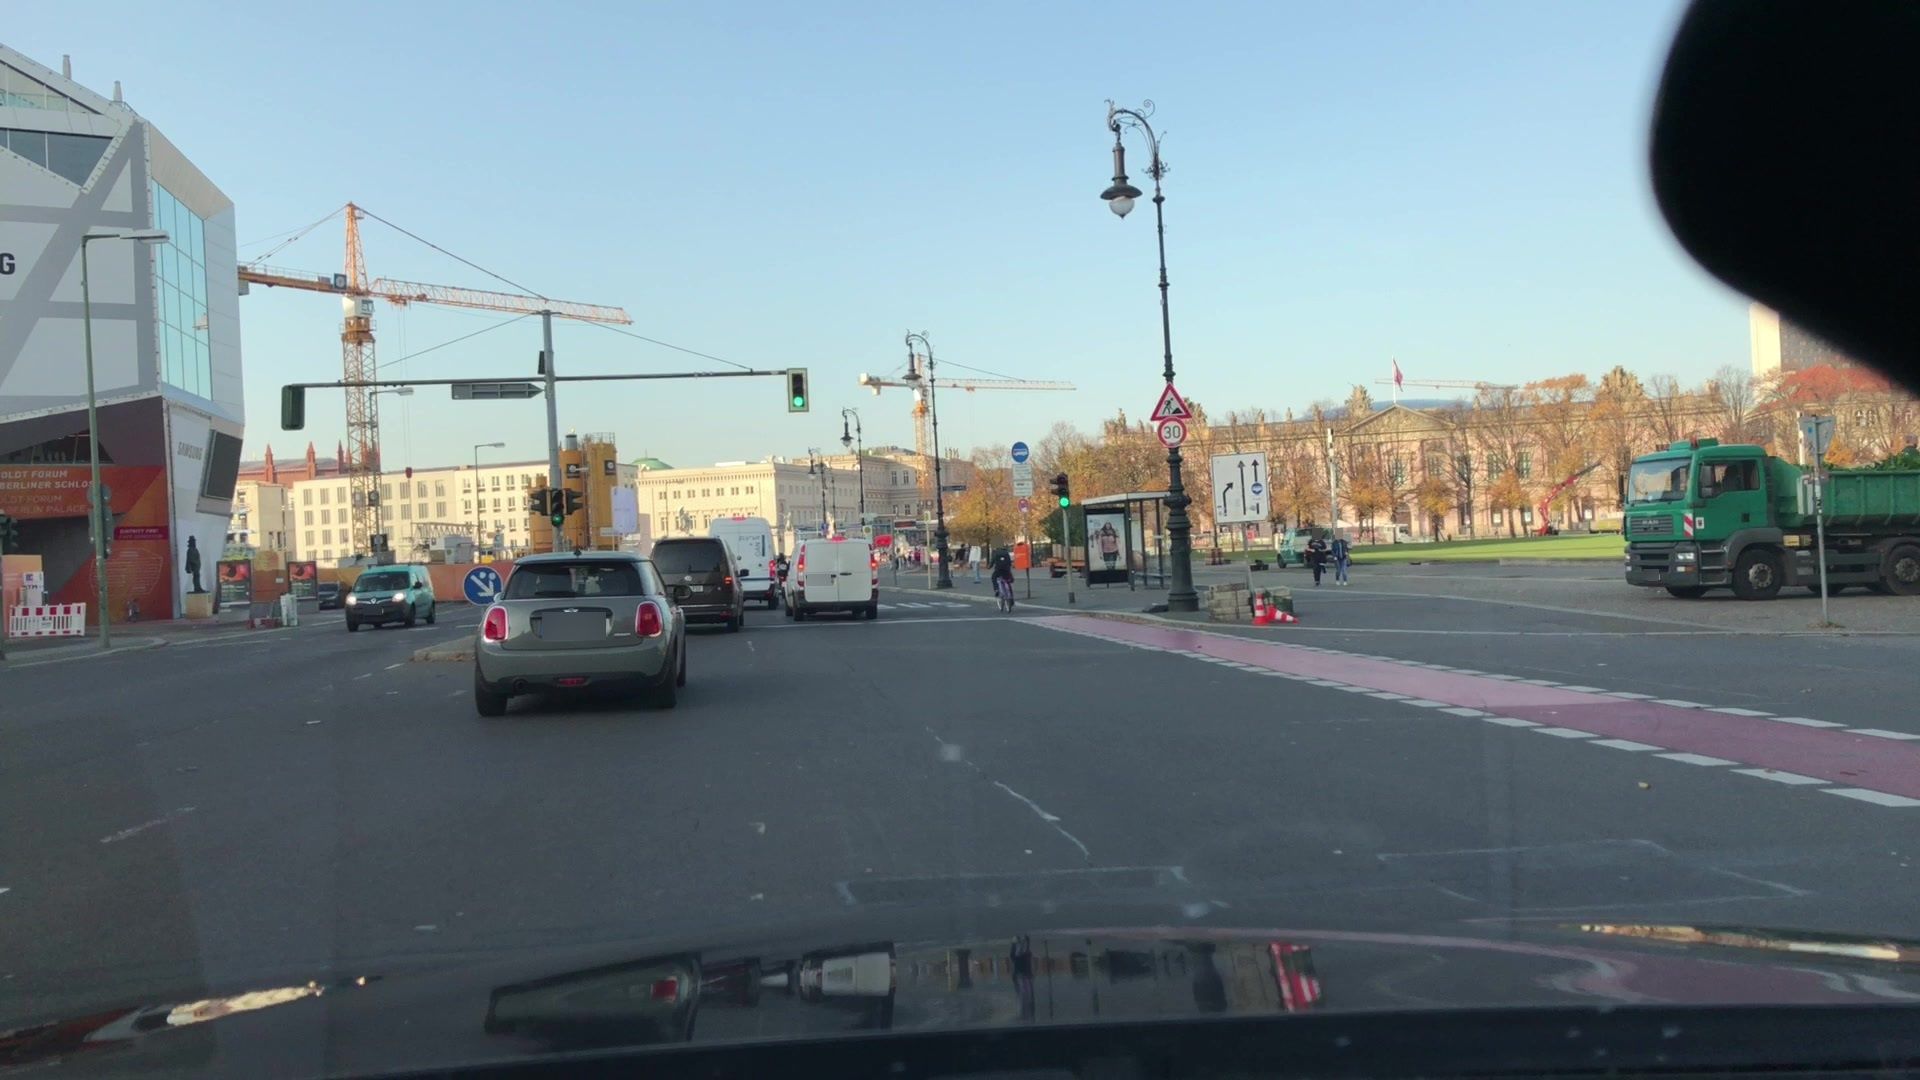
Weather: clear
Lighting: day
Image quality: good
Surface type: driving surface
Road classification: primary
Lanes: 2
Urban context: urban centre
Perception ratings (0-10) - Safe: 2.52, Lively: 3.92, Beautiful: 5.75, Boring: 2.86, Depressing: 4.86, Wealthy: 7.06